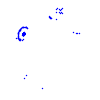
Particle: pion